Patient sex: M
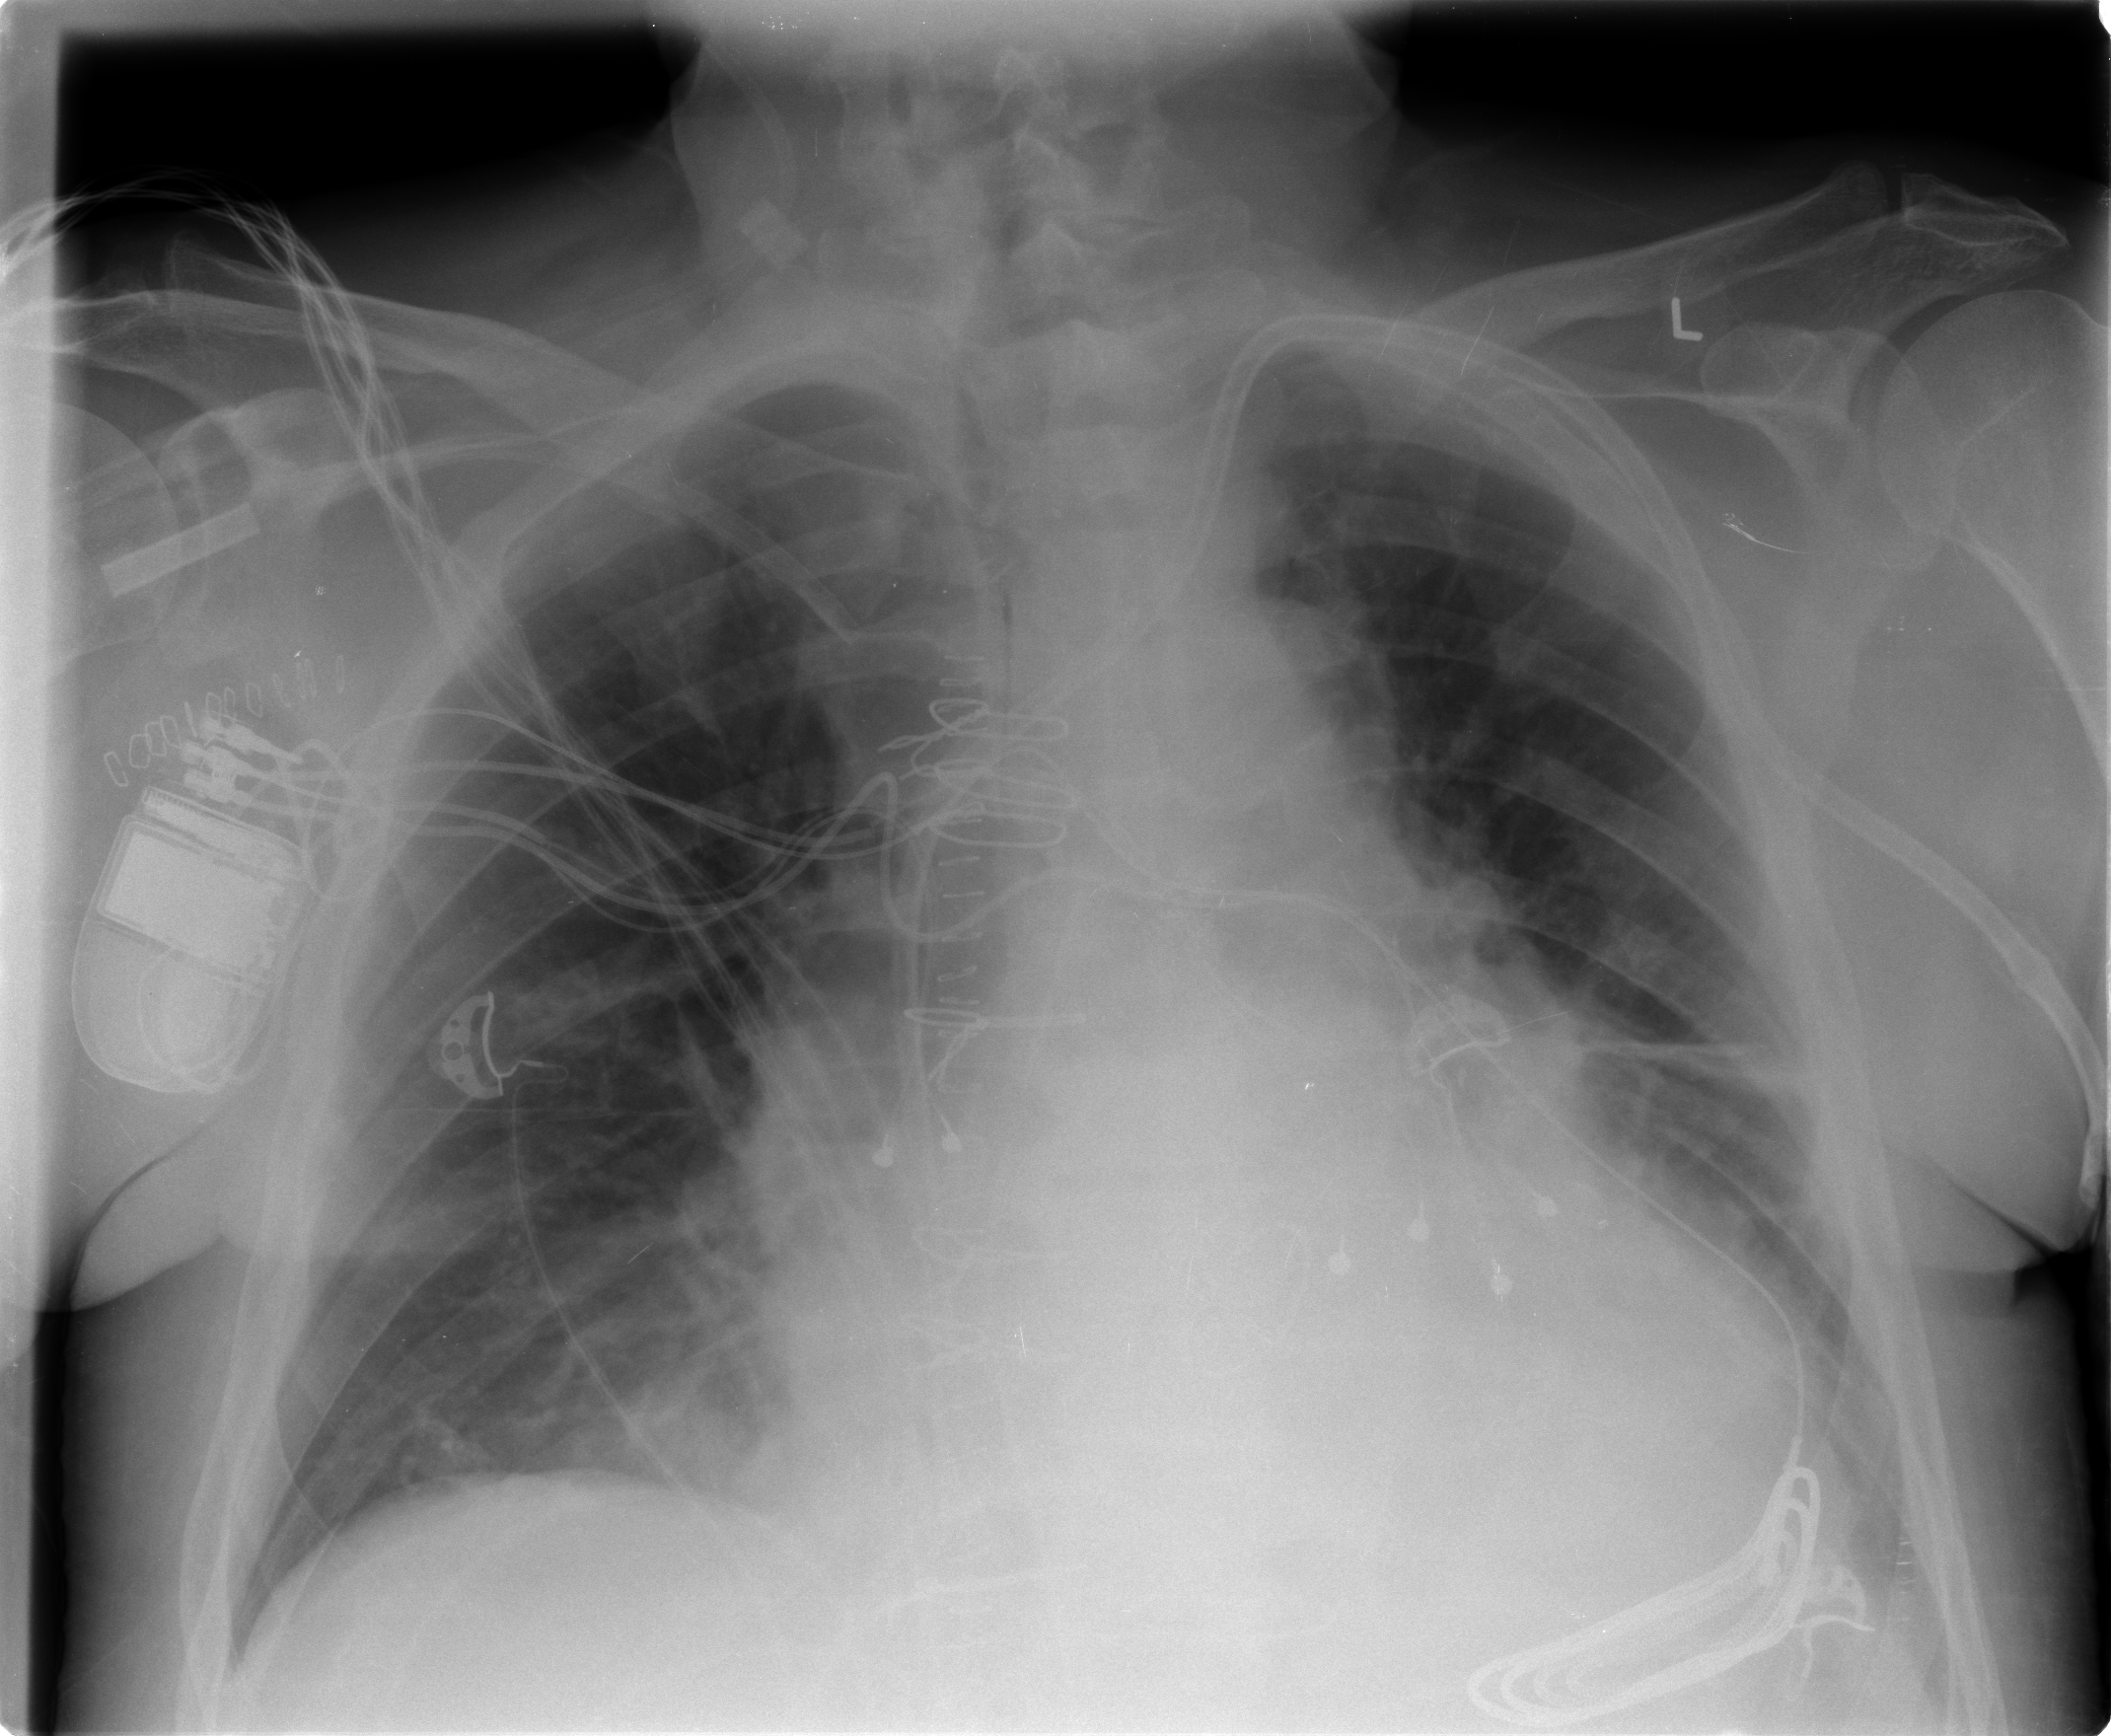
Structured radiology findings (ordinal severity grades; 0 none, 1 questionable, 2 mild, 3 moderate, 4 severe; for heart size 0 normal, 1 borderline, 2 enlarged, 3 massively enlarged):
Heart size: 2
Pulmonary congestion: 2
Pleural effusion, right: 0
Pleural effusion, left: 1
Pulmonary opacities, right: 2
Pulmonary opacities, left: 0
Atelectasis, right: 2
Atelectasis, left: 2